Question: '''
/**
* Register our sidebars and widgetized areas.
*
*/
function arphabet_widgets_init() {
register_sidebar( array(
'name' => 'Home right sidebar',
'id' => 'home_right_1',
'before_widget' => '<div id="index_right">',
'after_widget' => '</div>',
'before_title' => '<h2 class="small_title">',
'after_title' => '</h2>',
) );
}
add_action( 'widgets_init', 'arphabet_widgets_init' );
'''
Alright I have been looking at the wiki for WordPress which says to throw this inside of the folder and I have done that.
'''
<?php if ( is_active_sidebar( 'sidebar-1' ) ) : ?>
<div id="index_right" class="primary-sidebar widget-area" role="complementary">
<?php dynamic_sidebar( 'sidebar-1' ); ?>
</div><!-- #primary-sidebar -->
<?php endif; ?>
</div>
'''
Then it says to include this file into your which I have also done how ever when I create a widget it displays as a blank space on the webpage.

On the image shown above I have placed a box around where the widget should be placed and I will also include my CSS for the div included and the h2 class included.
'''
#index_right {
width: 232px;
margin-left: 10px;
float: left; }
.small_title {
width: 222px;
height: 33px;
padding-left: 10px;
line-height: 36px;
vertical-align: middle;
background-image: url('images/bg_title.jpg');
background-position: left; text-align: left;
}
'''
Contents within my sidebar.php file can be found here. - <URL>
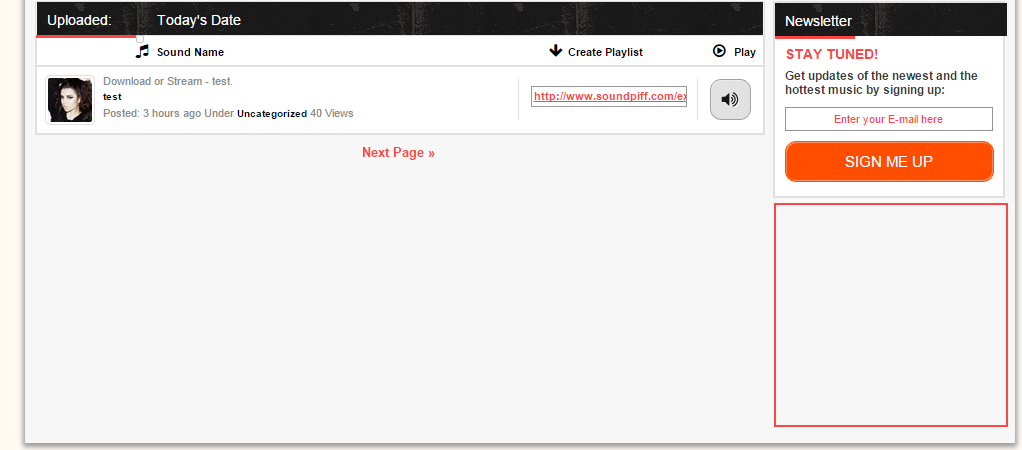
Answer: I think your problem is that you aren't actually calling the side bar you created. You are calling the sidebar with the id 'sidebar-1', but you created one called 'home_right_1'. So changing:
'''
<?php if ( is_active_sidebar( 'sidebar-1' ) ) : ?>
<div id="index_right" class="primary-sidebar widget-area" role="complementary">
<?php dynamic_sidebar( 'sidebar-1' ); ?>
</div><!-- #primary-sidebar -->
<?php endif; ?>
</div>
'''
to
'''
<?php if ( is_active_sidebar( 'home_right_1' ) ) : ?>
<div id="index_right" class="primary-sidebar widget-area" role="complementary">
<?php dynamic_sidebar( 'home_right_1' ); ?>
</div><!-- #primary-sidebar -->
<?php endif; ?>
</div>
'''
should work.